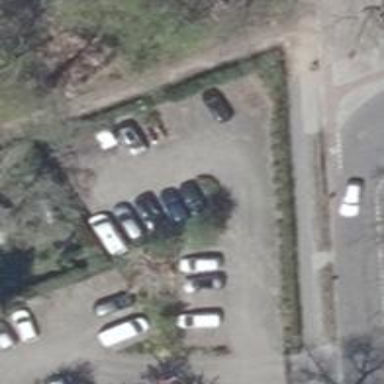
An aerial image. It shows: Road serving as parking aisle.